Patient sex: F
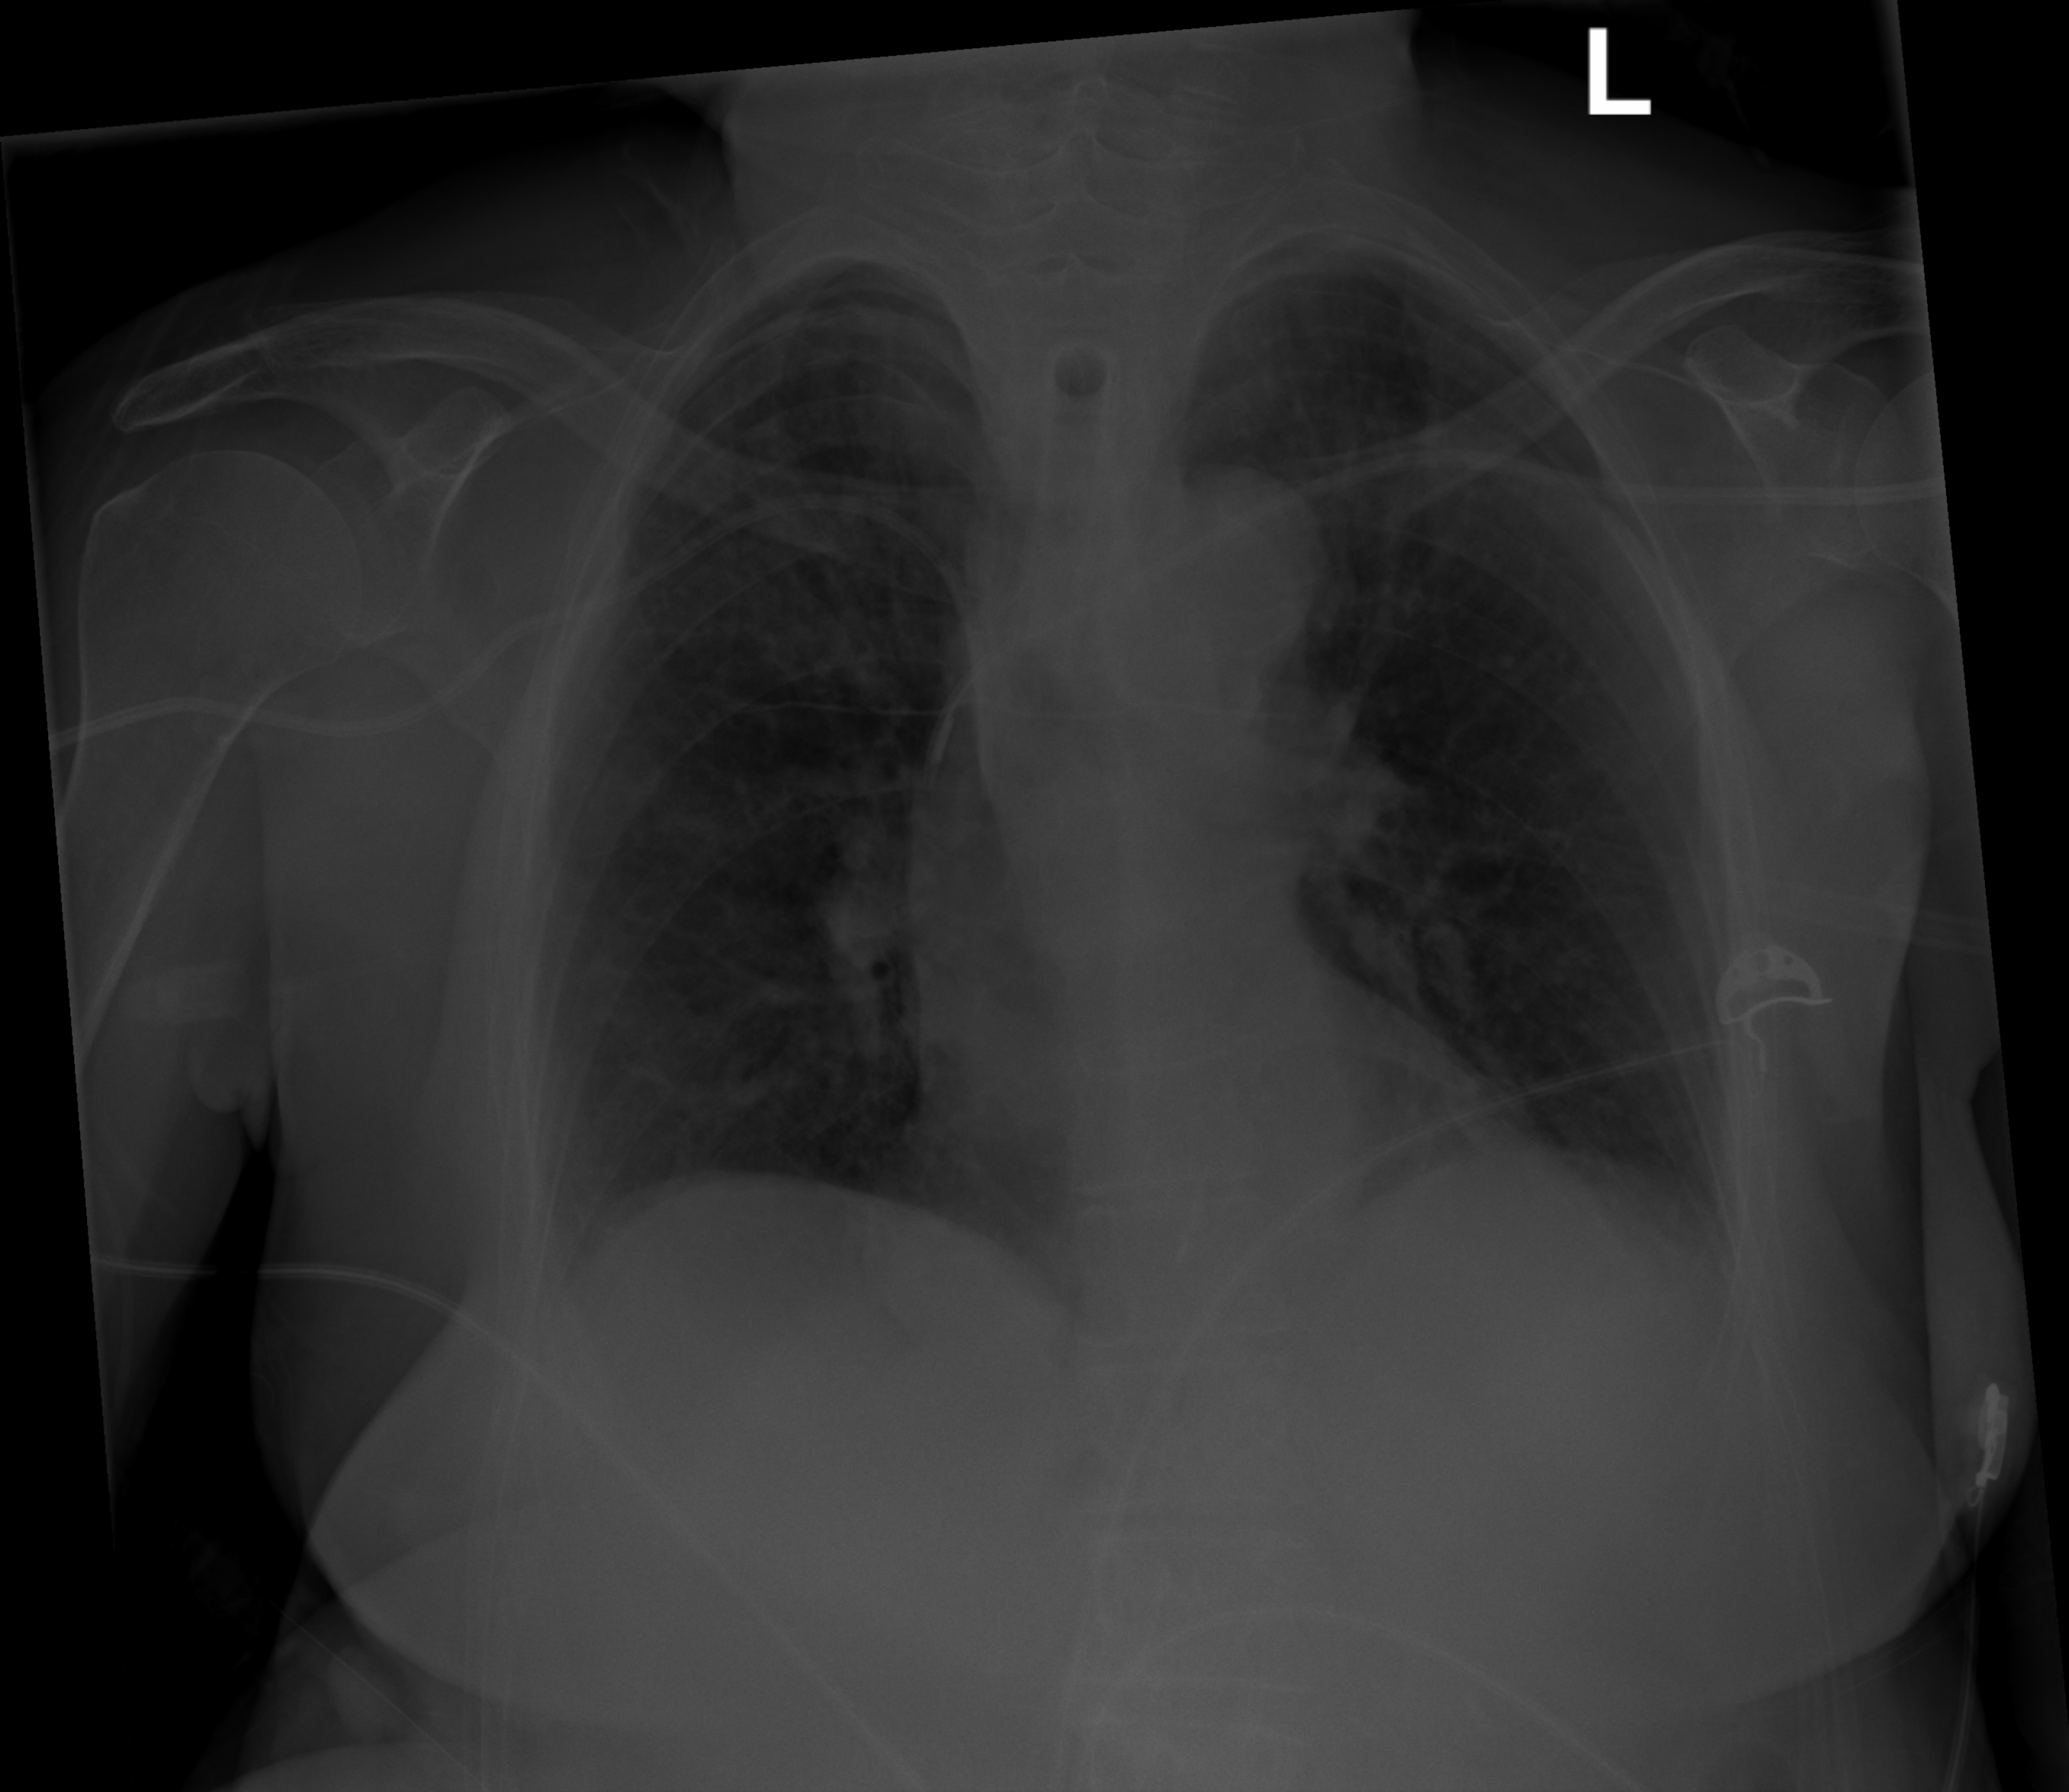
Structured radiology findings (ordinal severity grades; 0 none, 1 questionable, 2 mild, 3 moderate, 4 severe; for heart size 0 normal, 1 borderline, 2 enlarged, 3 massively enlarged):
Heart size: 0
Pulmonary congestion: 2
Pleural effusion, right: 1
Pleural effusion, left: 2
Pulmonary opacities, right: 0
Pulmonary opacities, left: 0
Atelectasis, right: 2
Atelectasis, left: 2